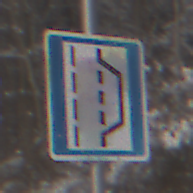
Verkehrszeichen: NothalteUndPannenbucht
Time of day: MorningAfternoon
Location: Outdoor (Nature)
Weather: PartlyCloudy
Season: Winter
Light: Natural